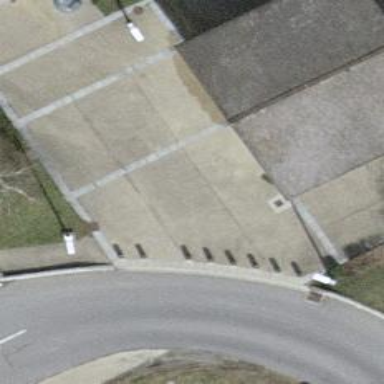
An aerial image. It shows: Concrete bollard.